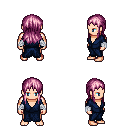
a pixel art fantasy rpg character, male body template, human, light skin, blue robe, gold greaves, pink unkempt hairstyle, white cloth bandages, four views (front, back, left, right), 2x2 character sprite sheet, small pixel art, hard edges, no anti-aliasing